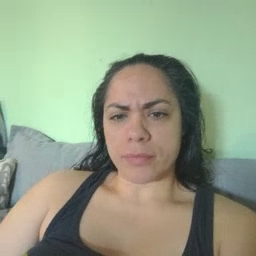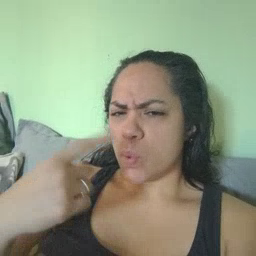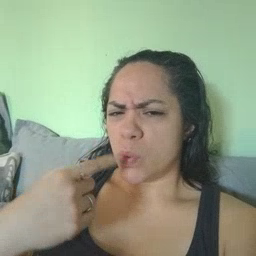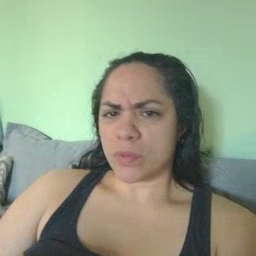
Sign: who